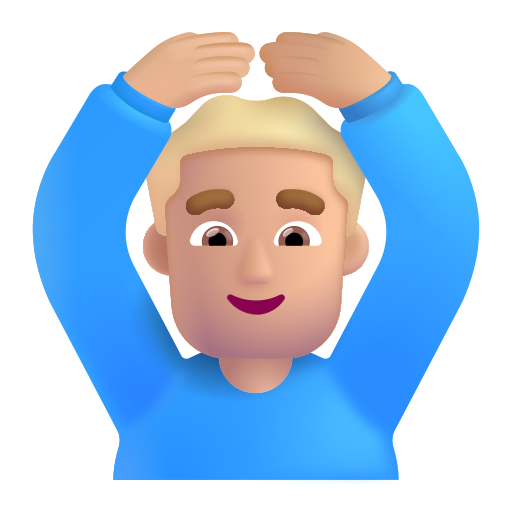
man gesturing ok color  light